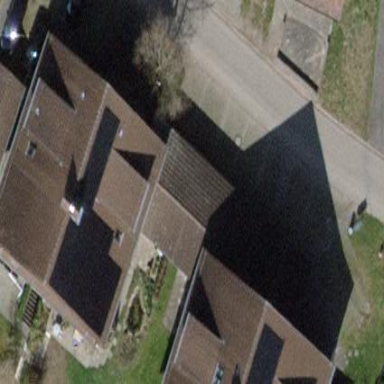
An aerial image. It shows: View of roof of building.